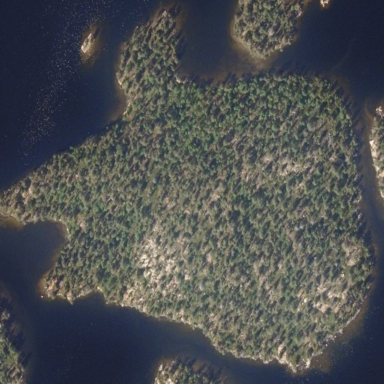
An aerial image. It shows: Islet.